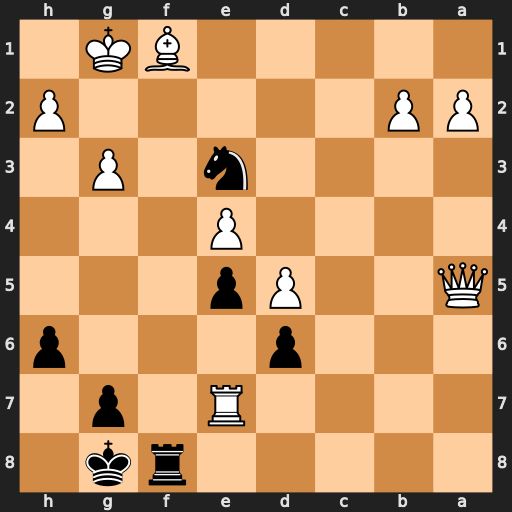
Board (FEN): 5rk1/4R1p1/3p3p/Q2Pp3/4P3/4n1P1/PP5P/5BK1
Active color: b
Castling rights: -
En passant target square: -
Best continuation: Rxf1#